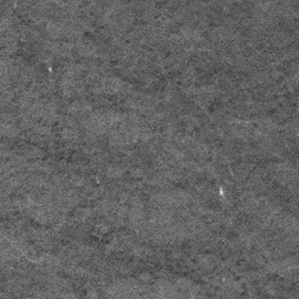
Label: frost